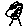
Label: tree